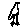
Label: bird